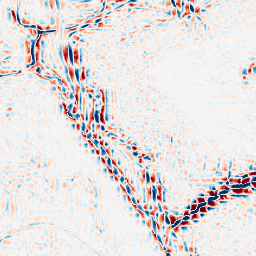
Category: wavelet
Decomposition family: wavelet_reverse_biorthogonal
Decomposition parameters: wavelet: rbio4.4
level: 3
Upsampling method: cubic_catmull_rom
Upsampling parameters: scale: 4
Upsampling scale: 4